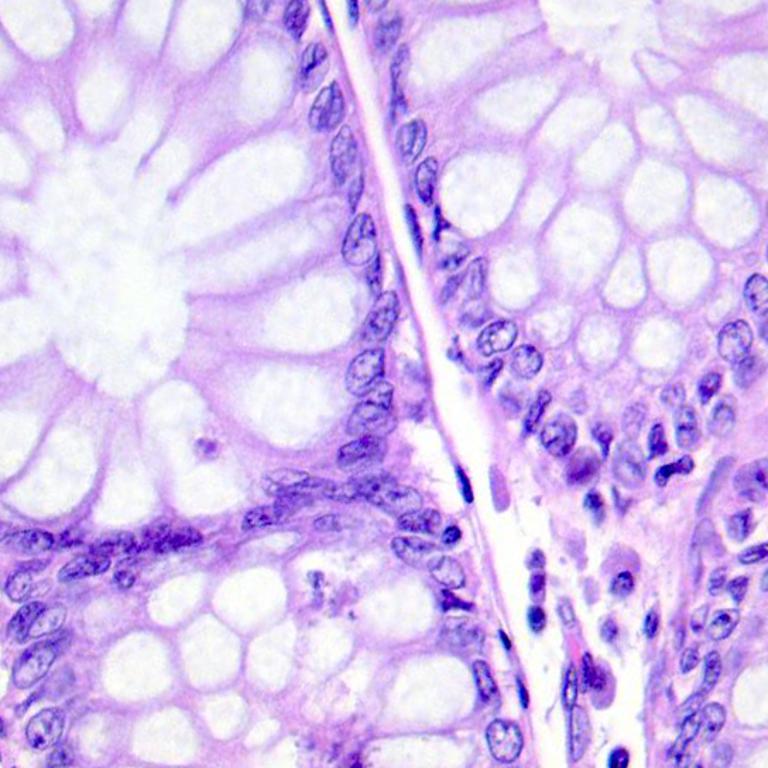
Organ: colon
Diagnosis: benign